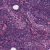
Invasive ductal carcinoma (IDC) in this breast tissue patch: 0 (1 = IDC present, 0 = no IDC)